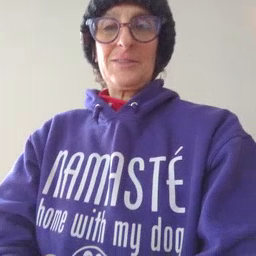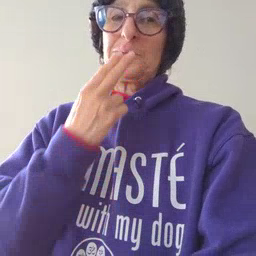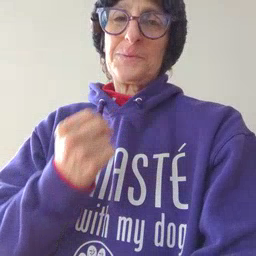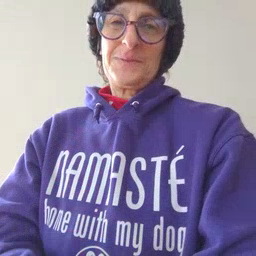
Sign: cute